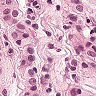
Metastatic tissue present: yes